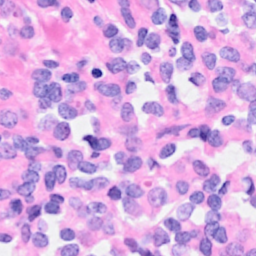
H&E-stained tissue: Breast